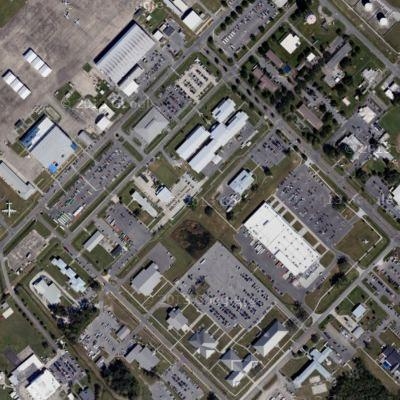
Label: Parking